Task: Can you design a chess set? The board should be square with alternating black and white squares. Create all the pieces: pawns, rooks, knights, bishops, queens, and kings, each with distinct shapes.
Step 5327:
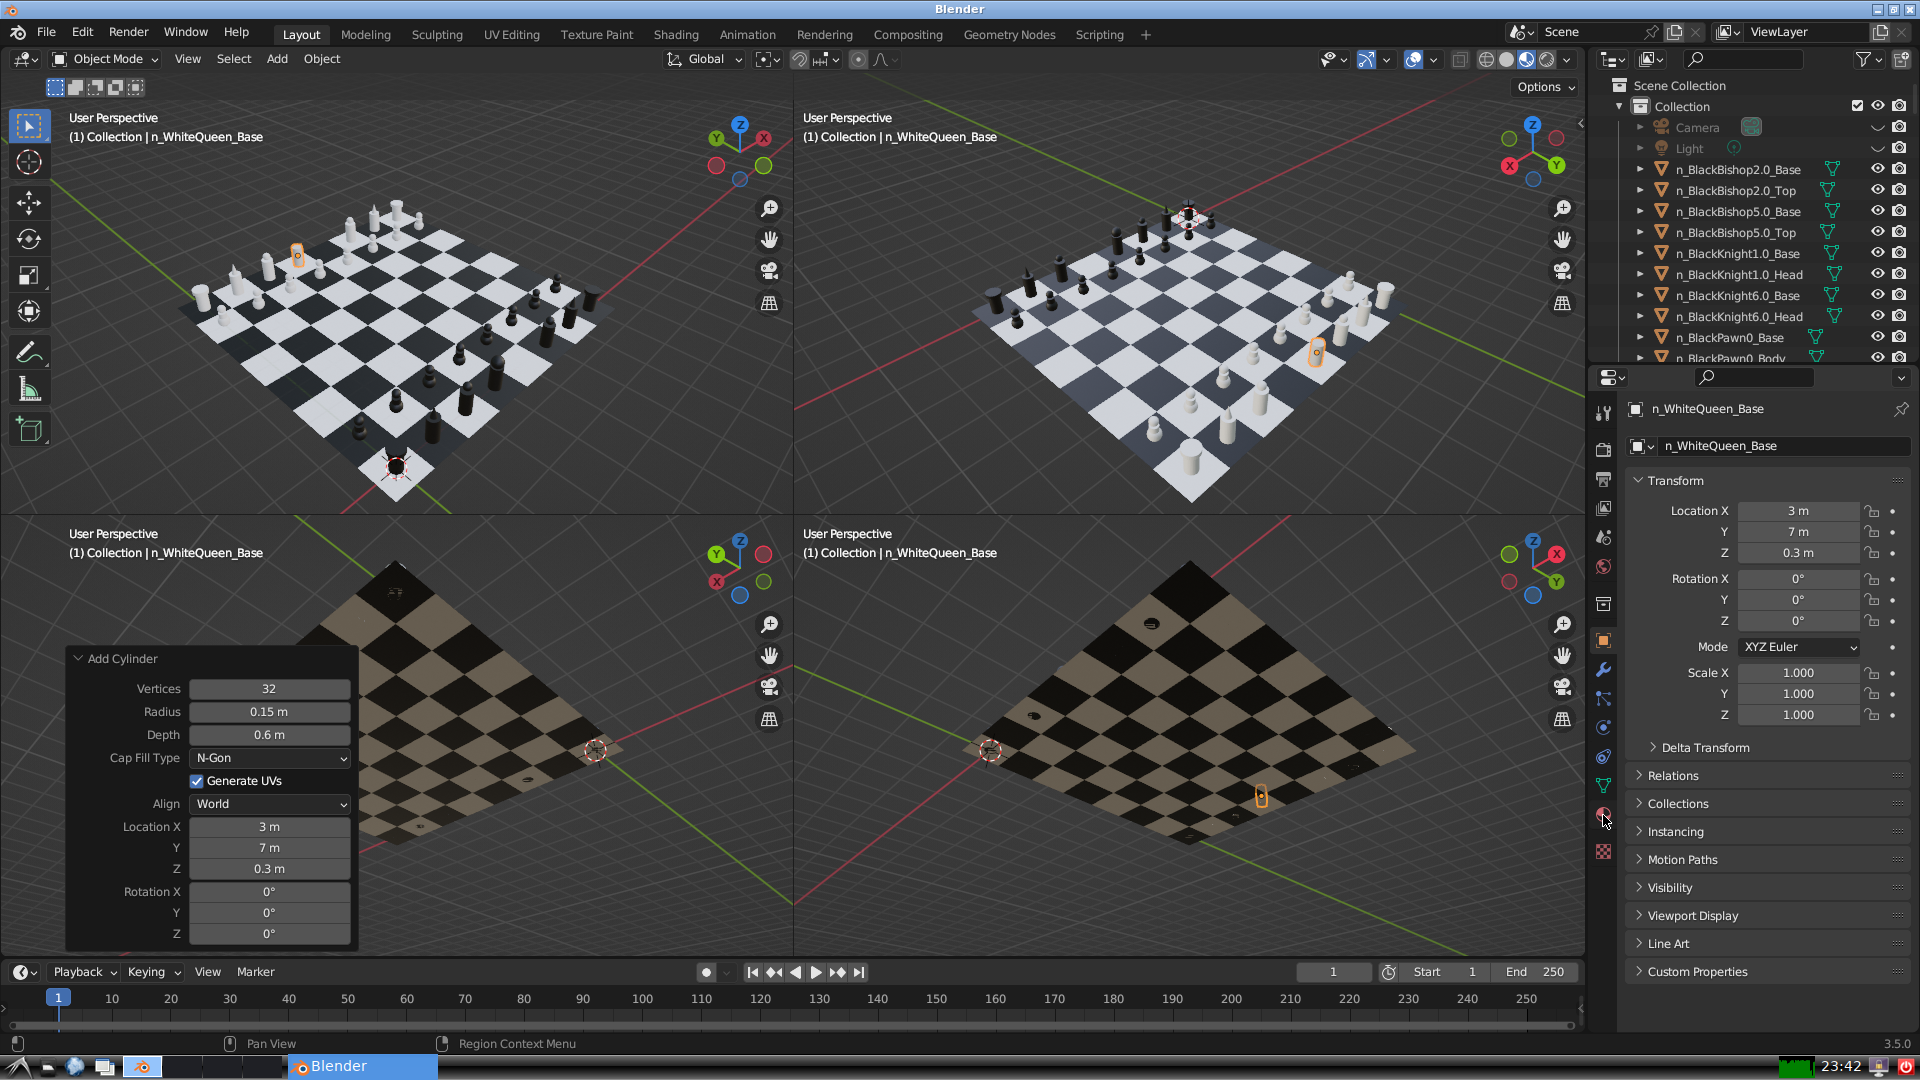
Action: click: no